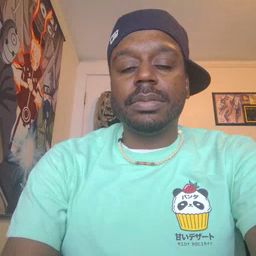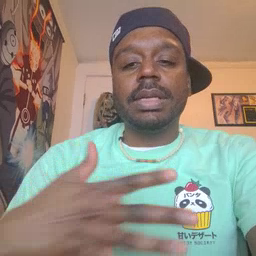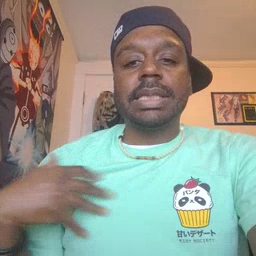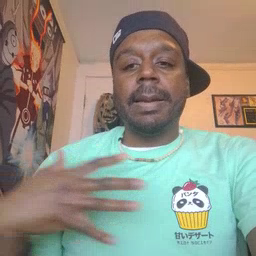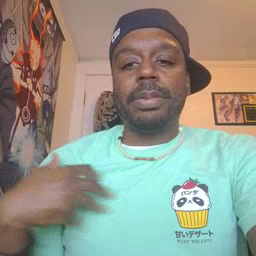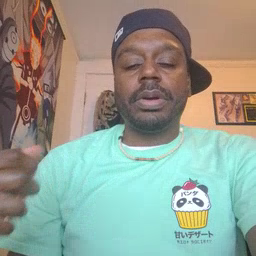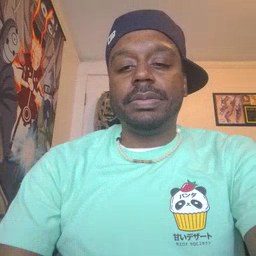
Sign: zebra